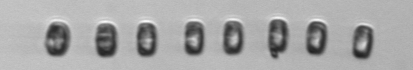
Label: Thalassiosira